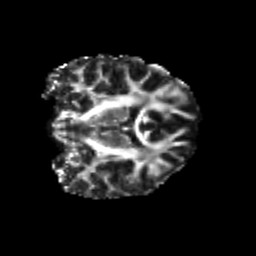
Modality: FA
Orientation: coronal
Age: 23
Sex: female
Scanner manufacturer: siemens
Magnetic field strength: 3 T
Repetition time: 3.5 s
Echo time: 0.104 s